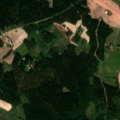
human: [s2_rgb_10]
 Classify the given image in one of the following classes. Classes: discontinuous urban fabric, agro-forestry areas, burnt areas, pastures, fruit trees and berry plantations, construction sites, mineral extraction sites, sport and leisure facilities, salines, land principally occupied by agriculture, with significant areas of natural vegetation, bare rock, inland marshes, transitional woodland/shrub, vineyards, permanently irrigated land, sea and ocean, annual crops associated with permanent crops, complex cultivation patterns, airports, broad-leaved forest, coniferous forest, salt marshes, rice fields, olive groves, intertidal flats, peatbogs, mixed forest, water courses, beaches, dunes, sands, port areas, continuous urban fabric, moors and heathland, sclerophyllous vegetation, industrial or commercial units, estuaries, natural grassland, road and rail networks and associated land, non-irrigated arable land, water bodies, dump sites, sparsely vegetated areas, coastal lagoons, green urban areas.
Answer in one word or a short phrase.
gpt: land principally occupied by agriculture, with significant areas of natural vegetation, coniferous forest, mixed forest